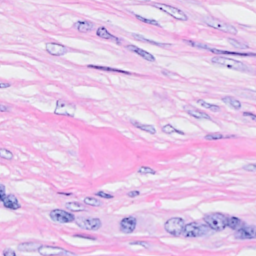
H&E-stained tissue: Breast